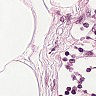
Metastatic tissue present: no